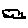
Label: cloud